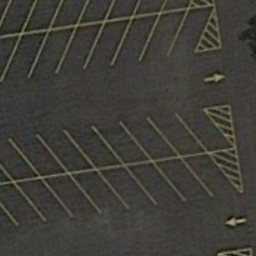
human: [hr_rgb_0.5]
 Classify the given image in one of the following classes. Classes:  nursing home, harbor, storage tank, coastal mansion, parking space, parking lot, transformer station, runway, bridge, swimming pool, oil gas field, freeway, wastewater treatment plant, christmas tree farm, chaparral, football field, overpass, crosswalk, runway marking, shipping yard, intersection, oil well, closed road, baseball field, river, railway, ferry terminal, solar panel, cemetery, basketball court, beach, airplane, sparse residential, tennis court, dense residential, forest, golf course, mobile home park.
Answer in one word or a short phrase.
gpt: parking space